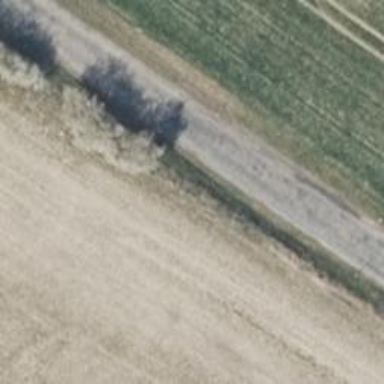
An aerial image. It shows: Secondary road with rough surface.